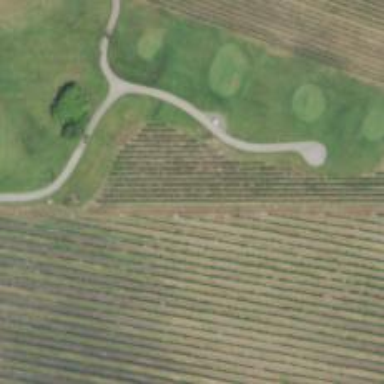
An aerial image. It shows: This footway belongs to Eagle Vines Golf Course.